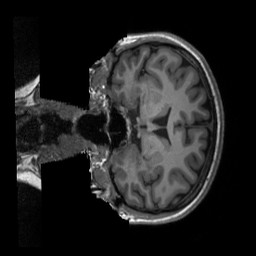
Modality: T1w
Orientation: coronal
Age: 30
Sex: female
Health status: healthy
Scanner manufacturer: siemens
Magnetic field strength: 3 T
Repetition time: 2.3 s
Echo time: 0.00229 s